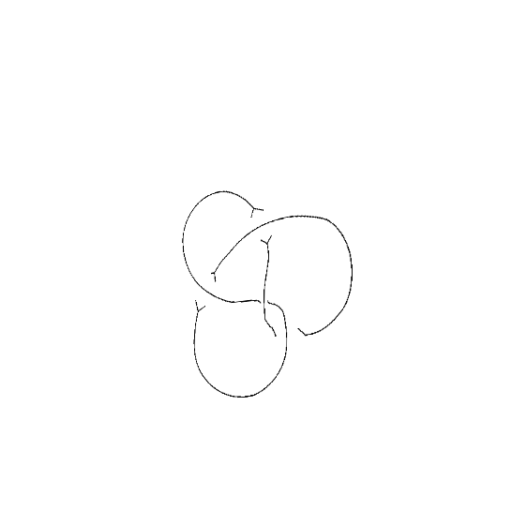
Crossing number: 4